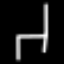
Label: chair